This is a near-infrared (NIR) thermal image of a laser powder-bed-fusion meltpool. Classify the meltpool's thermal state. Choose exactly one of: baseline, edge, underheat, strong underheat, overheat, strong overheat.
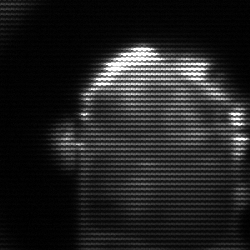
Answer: baseline